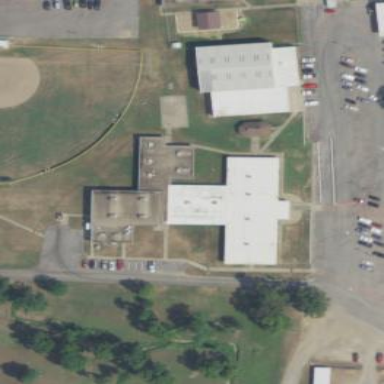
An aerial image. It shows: School building.